Question: Having issues with conditional formatting highlighting additional columns and rows.If R=0 then the row should not be highlighted. Where did I go wrong?

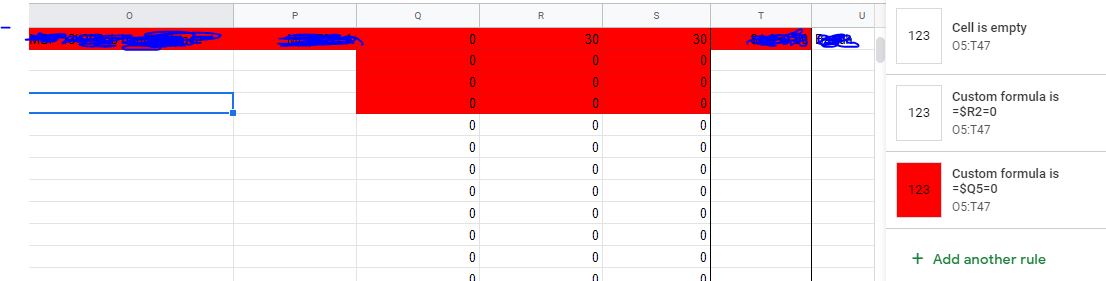
Answer: change your:
'''
=$R2=0
'''
into:
'''
=$R5=0
'''
---
# UPDATE:
<URL>